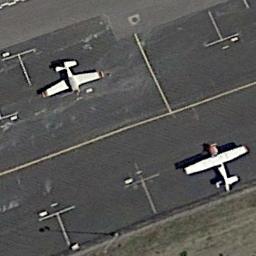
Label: airplane